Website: lowes
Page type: billing-address
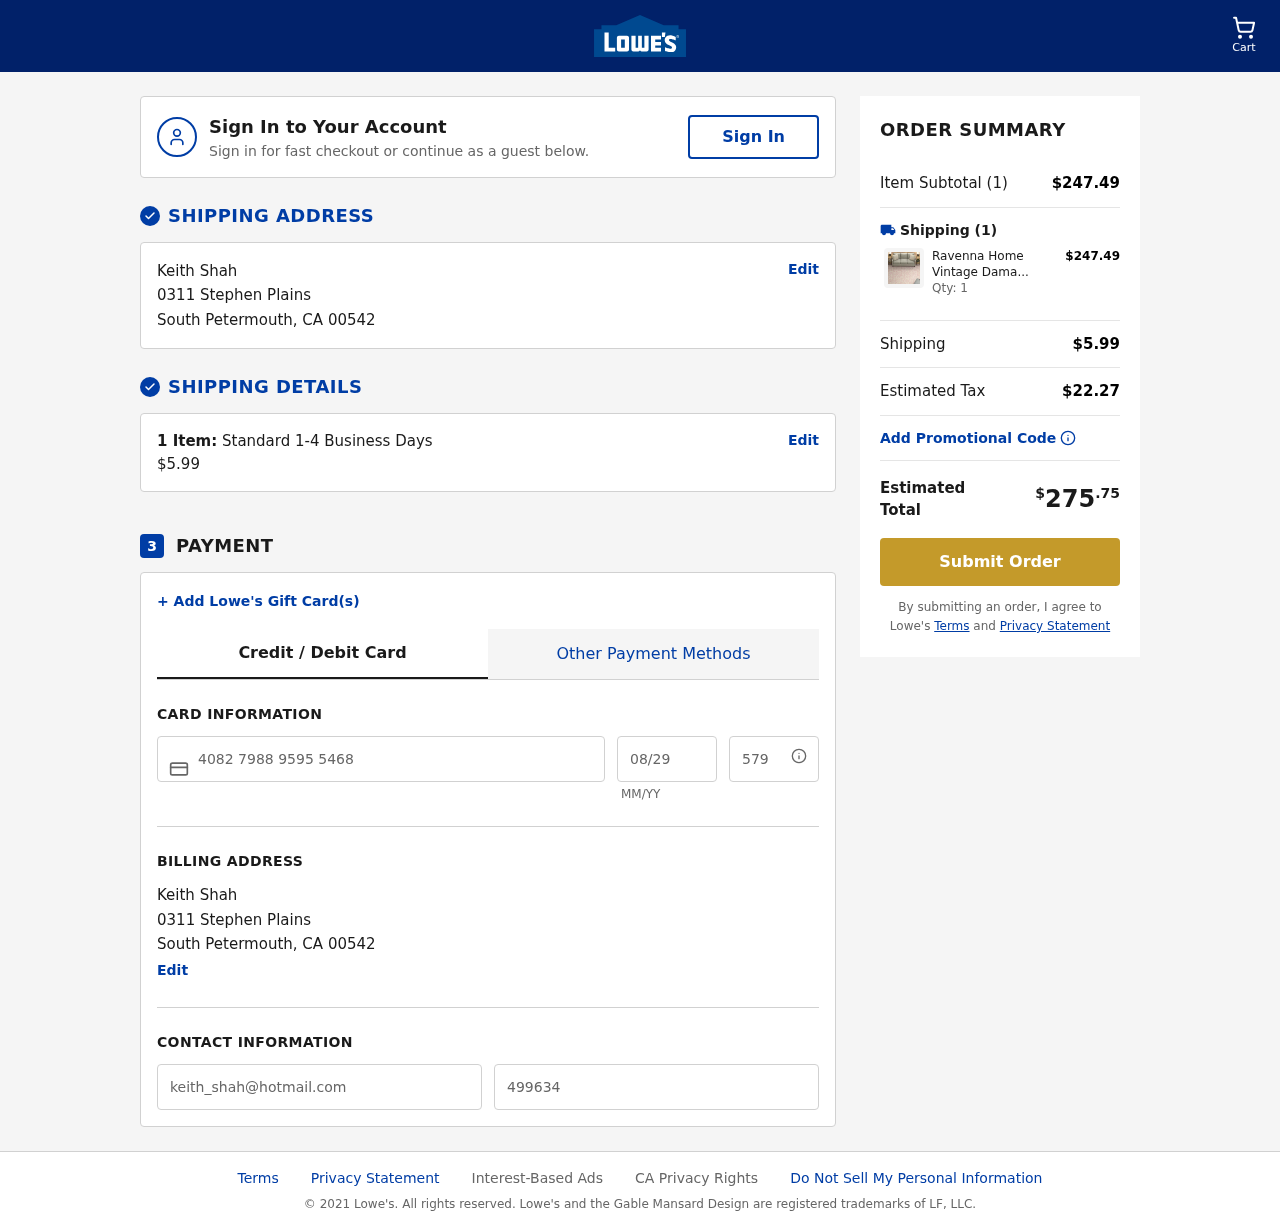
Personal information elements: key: PII_CARD_CVV
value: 579
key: PII_CARD_EXPIRY
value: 08/29
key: PII_CARD_NUMBER
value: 4082 7988 9595 5468
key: PII_CITY
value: South Petermouth
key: PII_EMAIL
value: keith_shah@hotmail.com
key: PII_FULLNAME
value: Keith Shah
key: PII_PHONE
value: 4996345154
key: PII_POSTCODE
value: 00542
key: PII_STATE_ABBR
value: CA
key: PII_STREET
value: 0311 Stephen Plains
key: PII_FULLNAME2
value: Keith Shah
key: PII_CITY2
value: South Petermouth
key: PII_STATE_ABBR2
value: CA
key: PII_POSTCODE_FULL
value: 00542
Product elements: key: PRODUCT1_NAME
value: Ravenna Home Vintage Damask Patterned Rug, 7'10" x 9'10", Pink on Ivory
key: PRODUCT1_PRICE
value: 247.49
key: PRODUCT1_QUANTITY
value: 1
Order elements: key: ORDER_NUM_ITEMS
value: Cart
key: ORDER_NUM_ITEMS
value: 1 Item:
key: ORDER_NUM_ITEMS
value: Item Subtotal (1)
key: ORDER_SHIPPING_COST
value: $5.99
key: ORDER_SUBTOTAL
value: $247.49
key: ORDER_TAX
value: $22.27
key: ORDER_TOTAL
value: $275.75